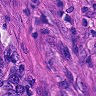
Metastatic tissue present: yes